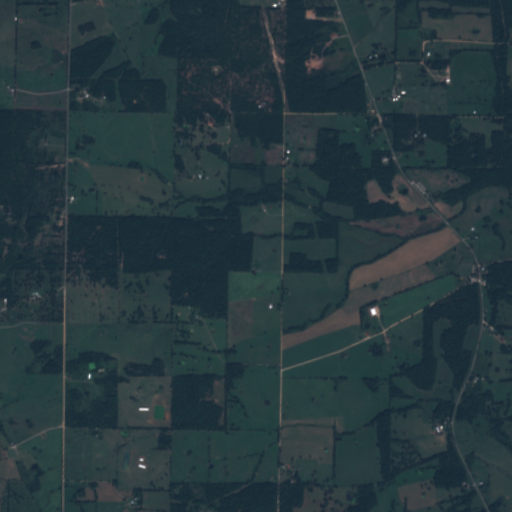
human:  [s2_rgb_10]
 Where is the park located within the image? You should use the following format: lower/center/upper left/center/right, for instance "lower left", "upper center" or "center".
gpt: The park is located in the center right of the image.
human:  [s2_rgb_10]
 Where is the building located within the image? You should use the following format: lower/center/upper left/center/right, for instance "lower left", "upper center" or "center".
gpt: There is no building in the image.